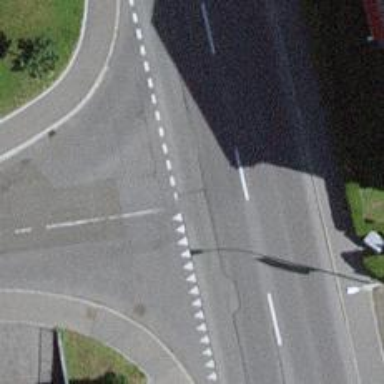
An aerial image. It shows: Road with "give way" sign.